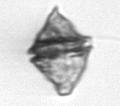
Label: Kryptoperidinium_triquetrum